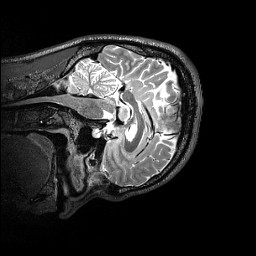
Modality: T2w
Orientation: sagittal
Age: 22
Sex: male
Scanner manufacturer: siemens
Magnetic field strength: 3 T
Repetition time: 3.2 s
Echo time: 0.565 s